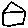
Label: house